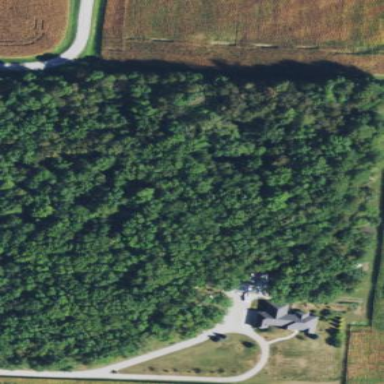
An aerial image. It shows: Beautiful woodland area.